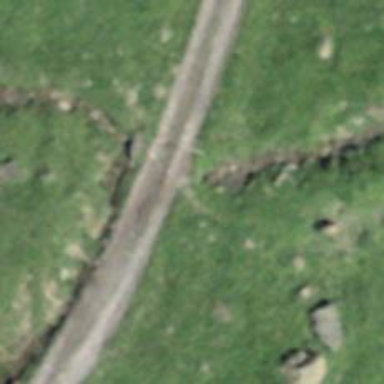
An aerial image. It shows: Culvert tunnel.